Interaction volume radius: 5 \u00c5
Interaction volume height: 20 \u00c5
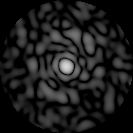
Disorder parameter: 0.8351